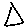
Label: triangle